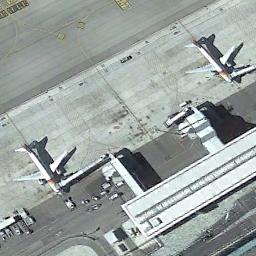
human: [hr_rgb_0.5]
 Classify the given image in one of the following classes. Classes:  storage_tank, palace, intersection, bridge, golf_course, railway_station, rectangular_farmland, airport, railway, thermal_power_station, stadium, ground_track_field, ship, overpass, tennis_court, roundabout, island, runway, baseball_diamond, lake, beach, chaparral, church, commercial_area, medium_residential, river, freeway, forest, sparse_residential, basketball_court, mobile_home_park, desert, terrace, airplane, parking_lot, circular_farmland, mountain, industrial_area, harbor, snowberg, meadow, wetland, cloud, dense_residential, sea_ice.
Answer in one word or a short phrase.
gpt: airplane